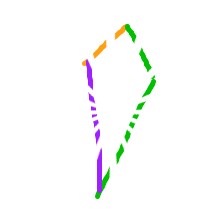
Shape: kite